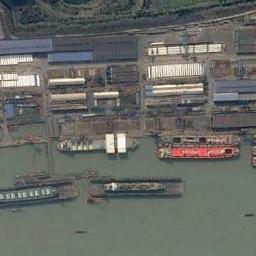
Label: ship